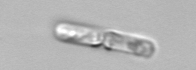
Label: Dactyliosolen_fragilissimus